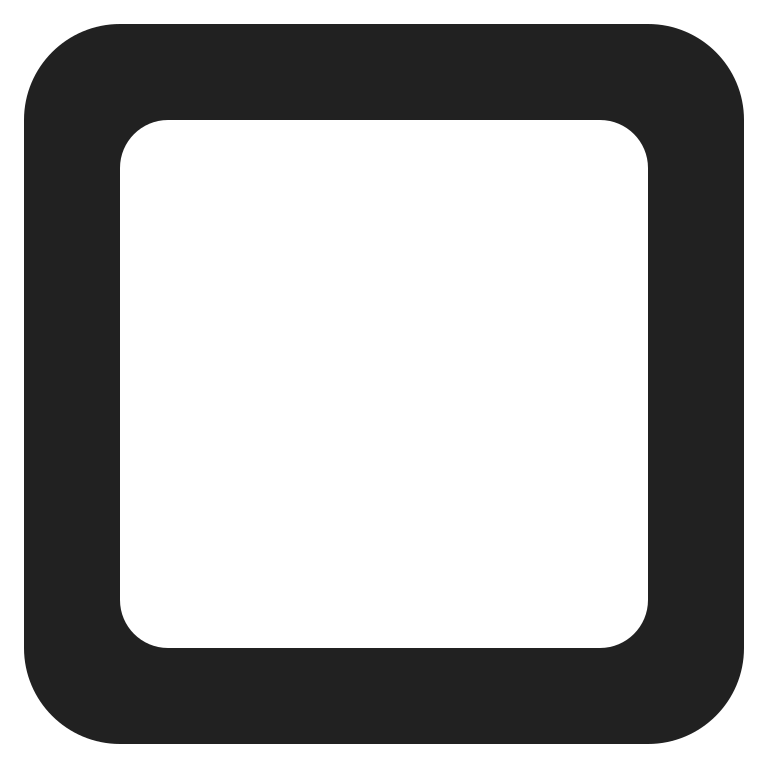
black square button high contrast